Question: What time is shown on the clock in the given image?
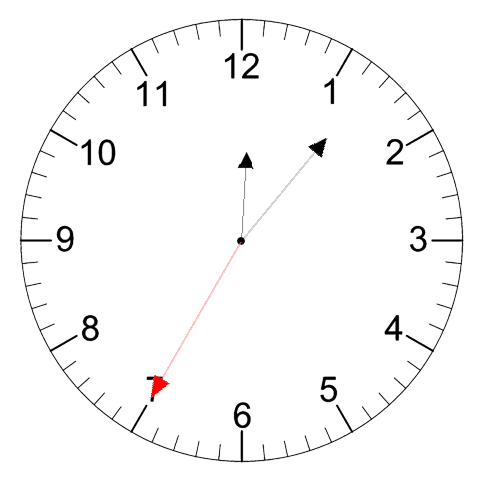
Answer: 12:06:35